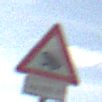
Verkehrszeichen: AmphibienwanderungRechts
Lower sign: LaengeEinerStrecke5
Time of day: MorningAfternoon
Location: Outdoor (Nature)
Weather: PartlyCloudy
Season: NotSpecified
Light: Natural